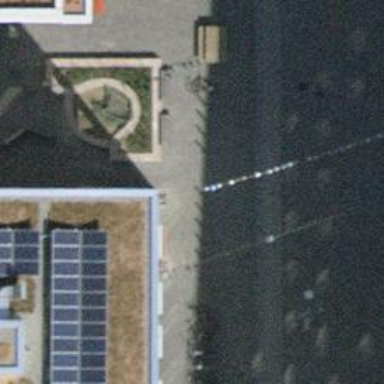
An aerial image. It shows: Bicycle parking area with stands available.